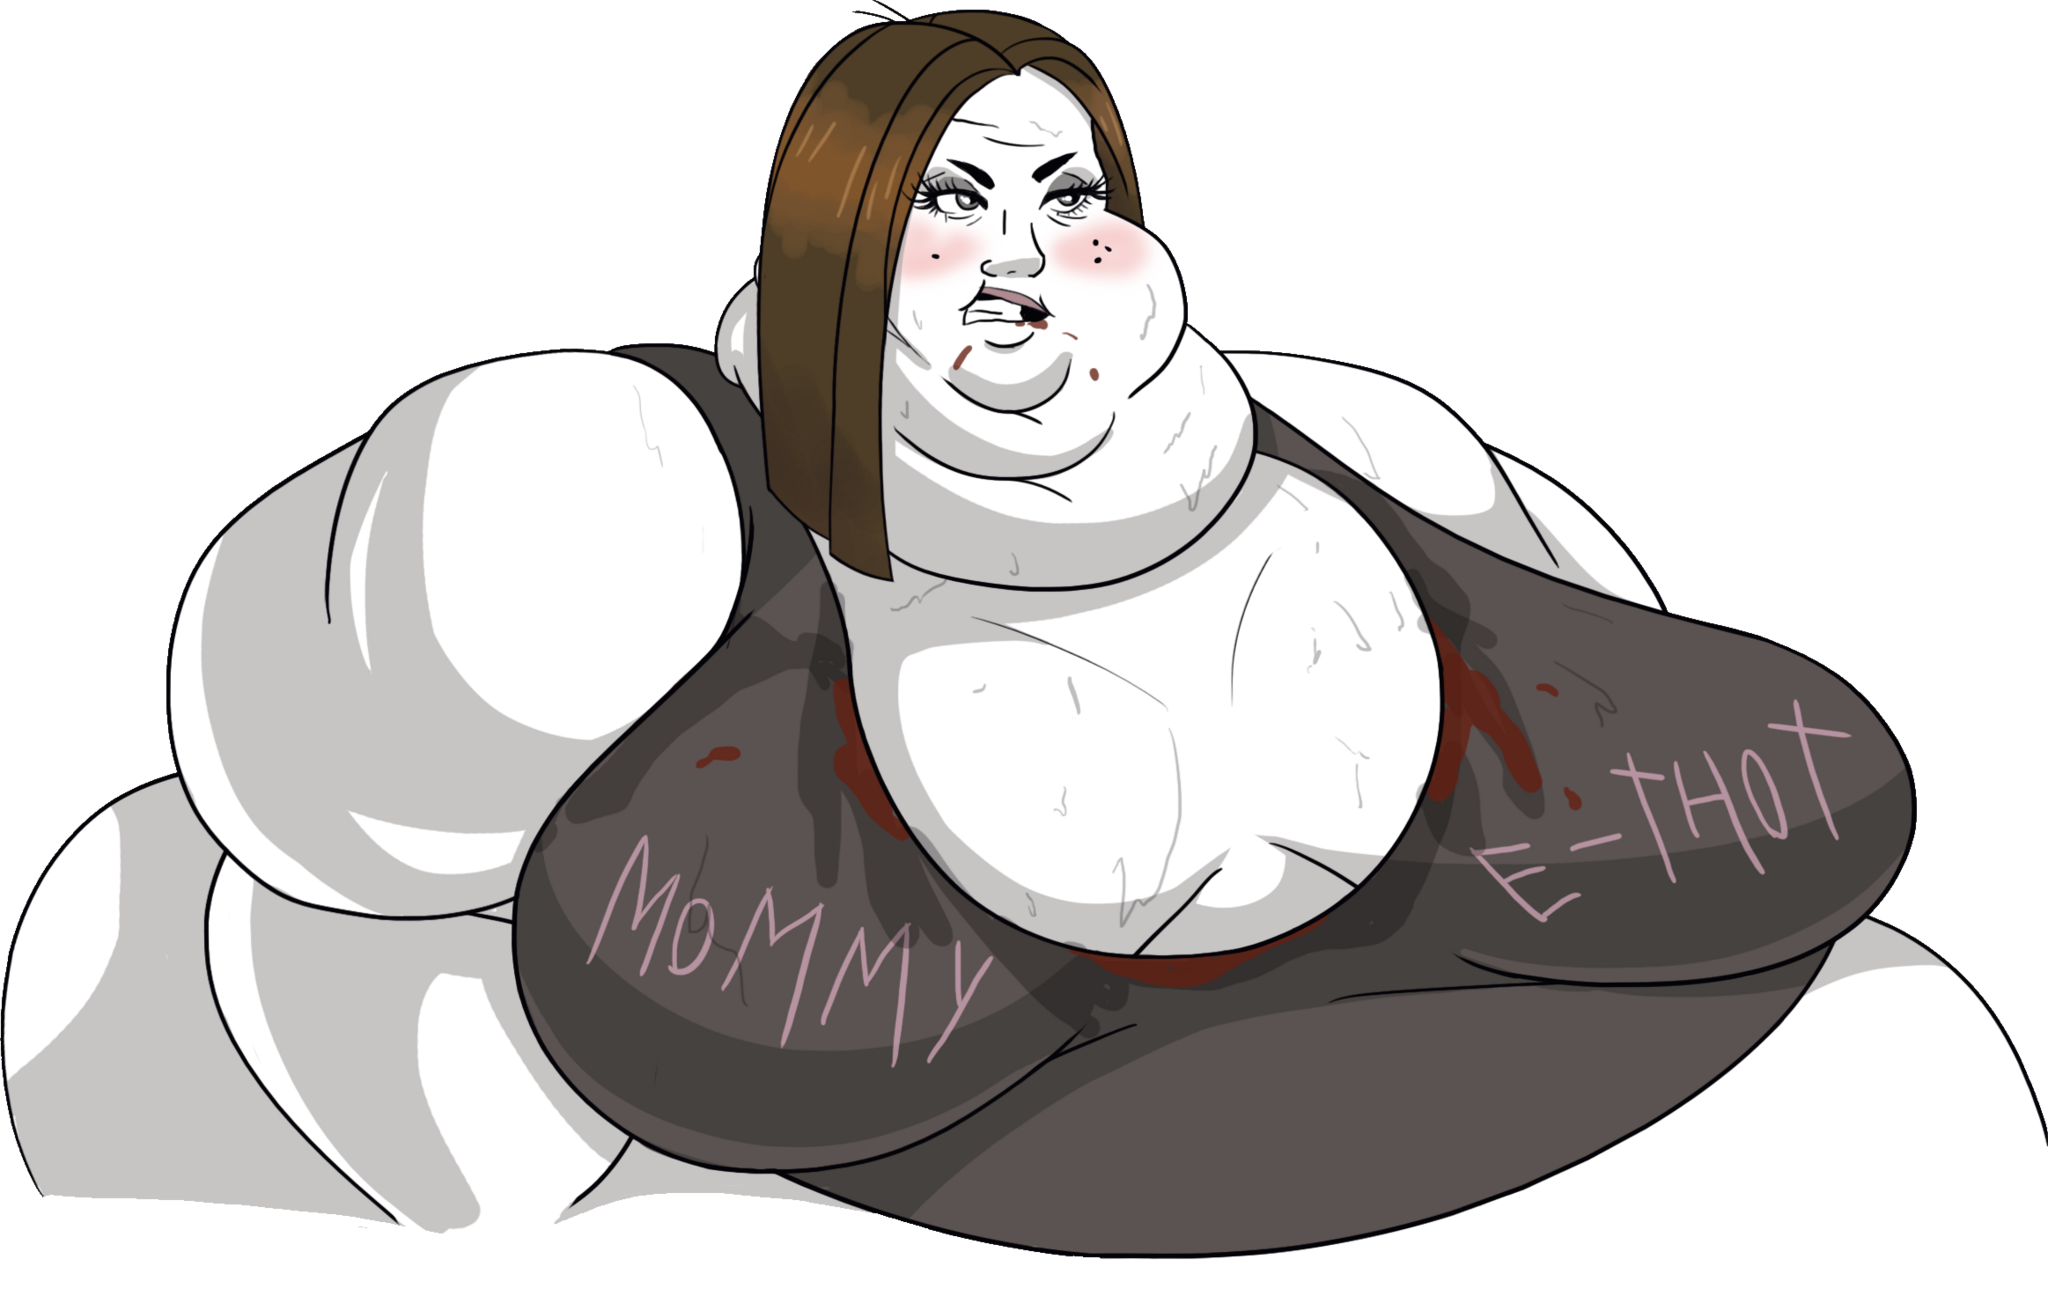
Label: 5_E-Thot